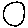
Label: circle